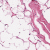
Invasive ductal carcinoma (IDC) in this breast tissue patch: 0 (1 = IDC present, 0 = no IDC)